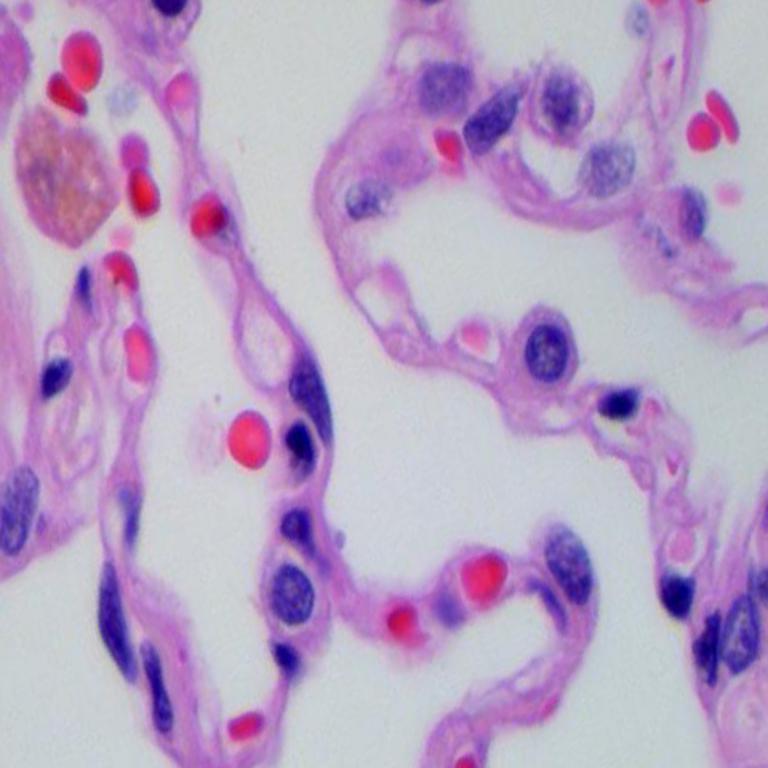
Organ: lung
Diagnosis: benign